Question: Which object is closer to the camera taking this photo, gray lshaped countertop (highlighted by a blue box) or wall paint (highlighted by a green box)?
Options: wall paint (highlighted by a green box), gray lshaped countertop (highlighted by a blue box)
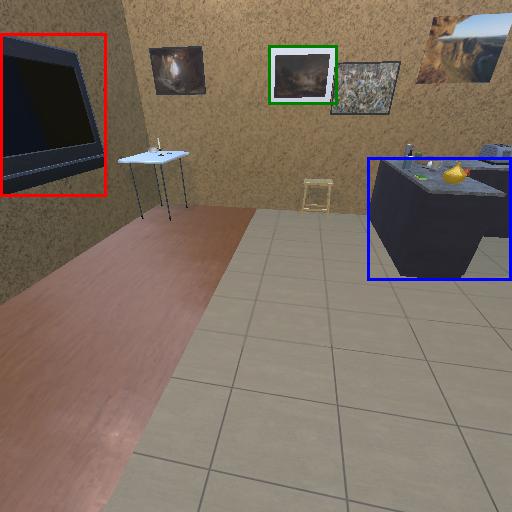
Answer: wall paint (highlighted by a green box)